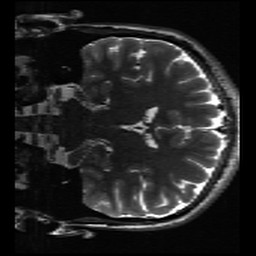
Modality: inplaneT2
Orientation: coronal